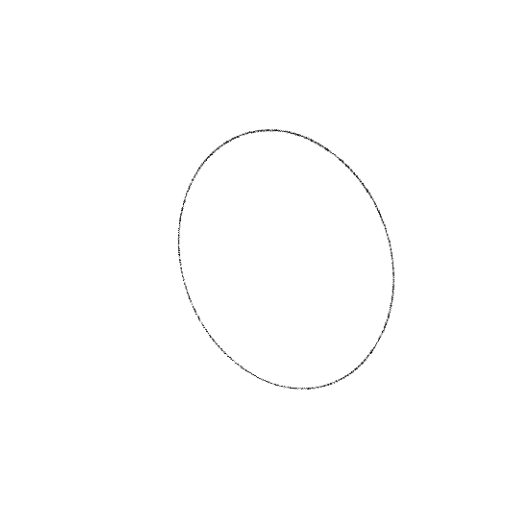
Crossing number: 0